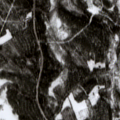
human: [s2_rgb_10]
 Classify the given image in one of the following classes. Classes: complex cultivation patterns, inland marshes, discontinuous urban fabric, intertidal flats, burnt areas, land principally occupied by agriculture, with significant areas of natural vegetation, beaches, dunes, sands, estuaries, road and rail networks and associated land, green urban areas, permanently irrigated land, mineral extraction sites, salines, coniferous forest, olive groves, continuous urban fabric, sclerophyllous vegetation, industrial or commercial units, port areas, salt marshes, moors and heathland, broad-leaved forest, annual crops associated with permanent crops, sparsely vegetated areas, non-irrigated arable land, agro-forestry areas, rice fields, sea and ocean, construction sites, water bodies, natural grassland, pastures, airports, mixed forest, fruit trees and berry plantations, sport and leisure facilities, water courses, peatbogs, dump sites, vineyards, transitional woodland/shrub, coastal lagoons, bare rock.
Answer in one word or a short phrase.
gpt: coniferous forest